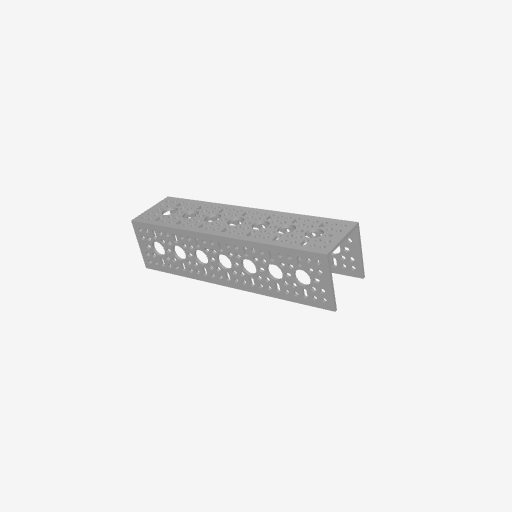
Part: UChannel7H